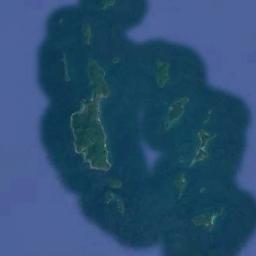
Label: island